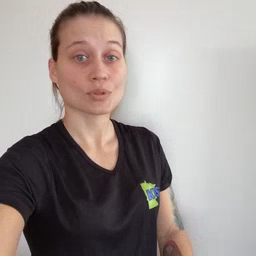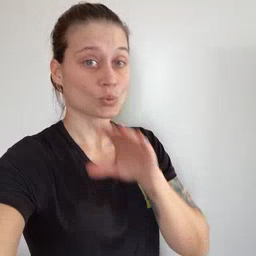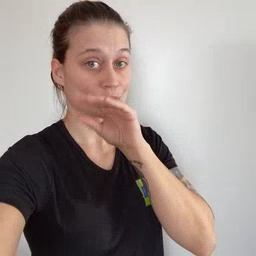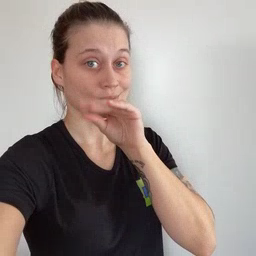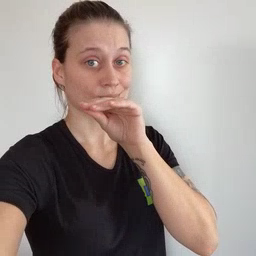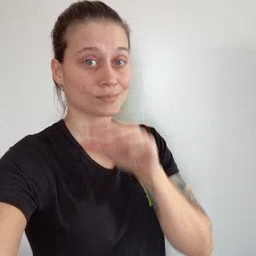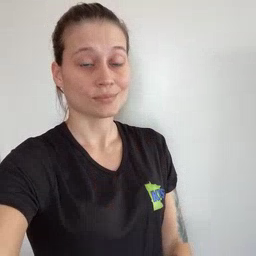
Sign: goose